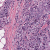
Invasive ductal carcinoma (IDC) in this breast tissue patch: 1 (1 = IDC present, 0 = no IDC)